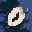
Label: 0